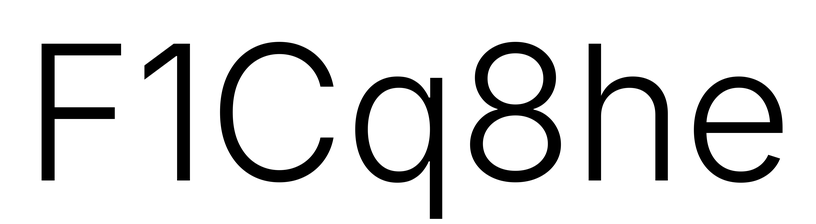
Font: Inter_Light